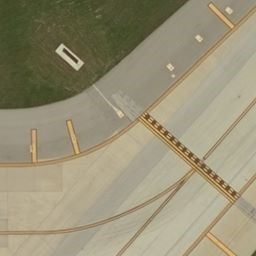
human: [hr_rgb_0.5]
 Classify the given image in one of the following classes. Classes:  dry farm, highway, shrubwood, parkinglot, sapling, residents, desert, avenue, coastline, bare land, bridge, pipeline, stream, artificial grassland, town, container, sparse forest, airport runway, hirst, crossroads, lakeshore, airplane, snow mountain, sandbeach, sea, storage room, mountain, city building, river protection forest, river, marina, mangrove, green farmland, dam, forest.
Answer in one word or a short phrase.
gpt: airport runway